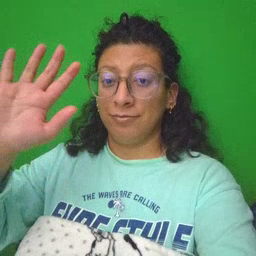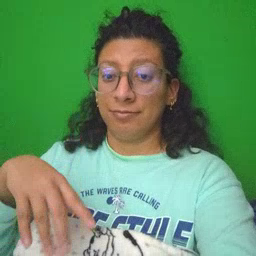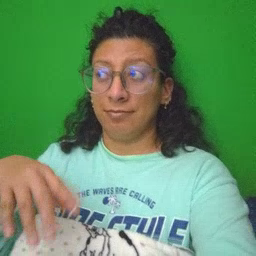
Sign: finish